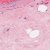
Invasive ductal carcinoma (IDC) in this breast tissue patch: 0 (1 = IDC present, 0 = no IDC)